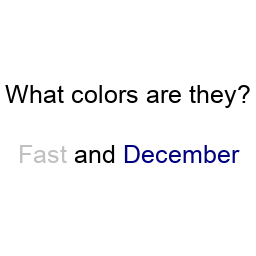
Color: silver, navy
Background color: white
Question text color: black